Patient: sex M, age 29
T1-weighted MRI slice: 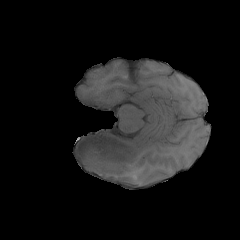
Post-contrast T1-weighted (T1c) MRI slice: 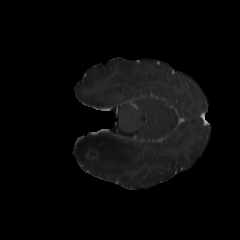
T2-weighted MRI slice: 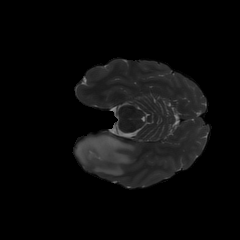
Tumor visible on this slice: yes
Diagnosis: Astrocytoma, IDH-mutant
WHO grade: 4